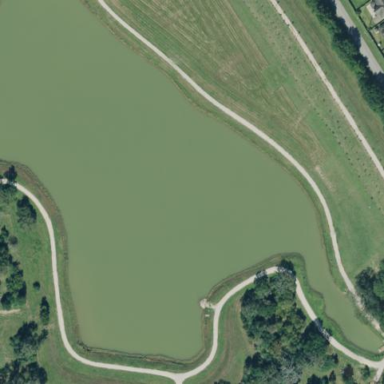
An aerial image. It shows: Pond with natural water.